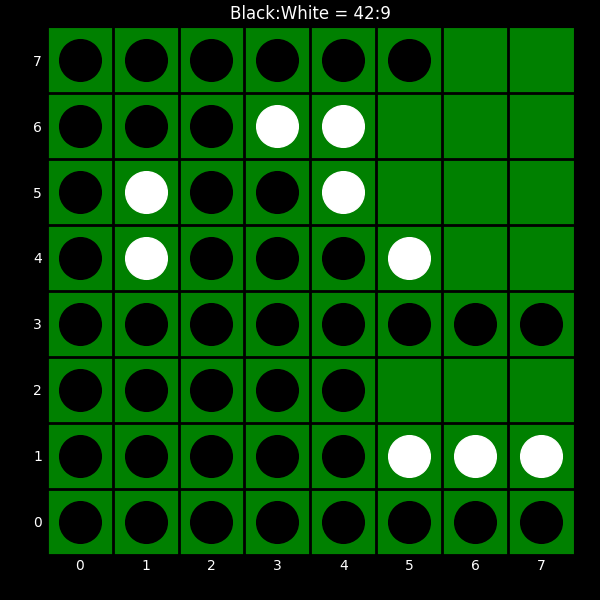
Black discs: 42
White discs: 9